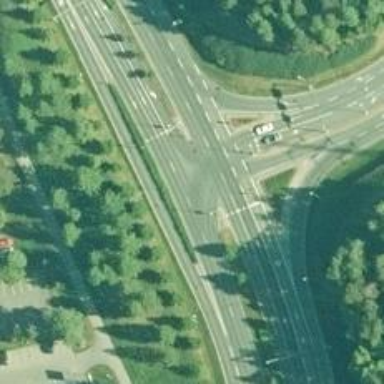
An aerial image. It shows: Asphalt road with secondary link designation.